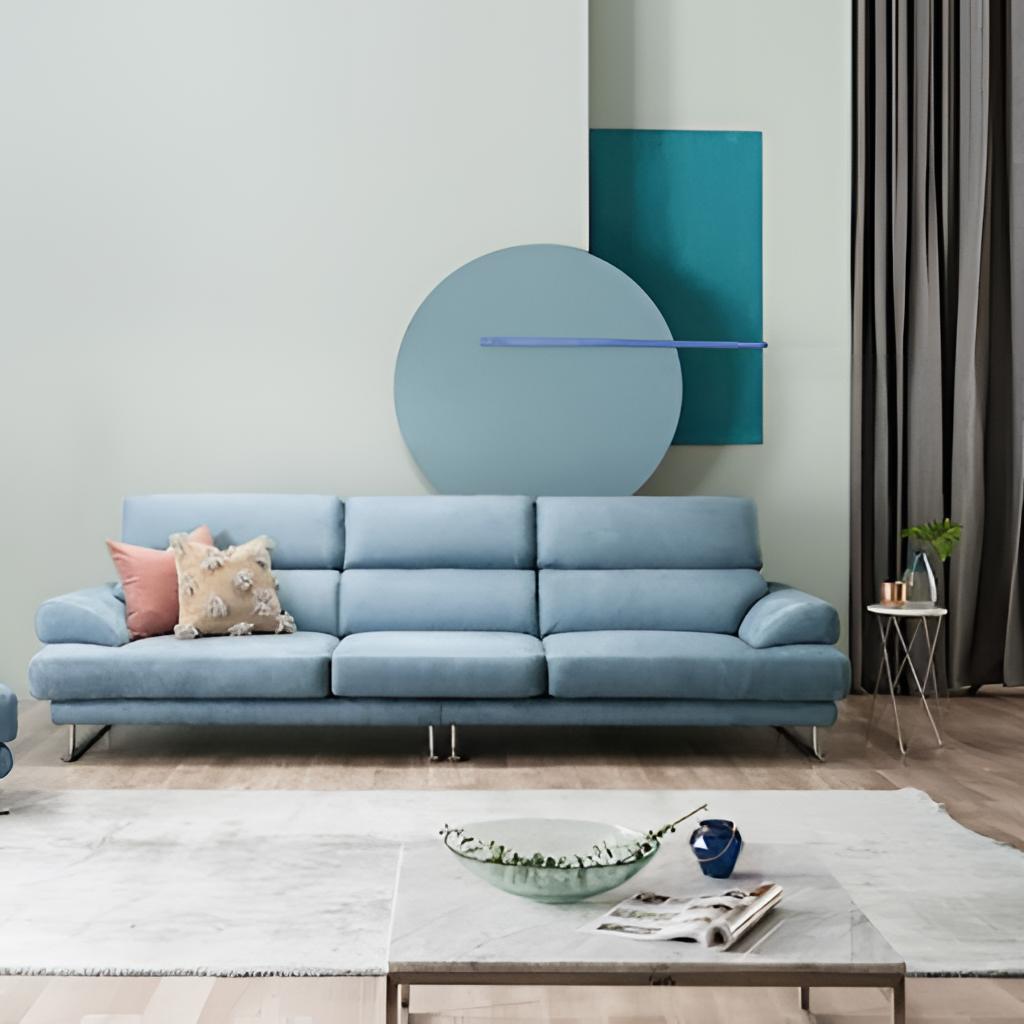
living room, light blue fabric sectional sofa, paint wallpaper, with solid pattern, wood flooring, with plank pattern, contemporary